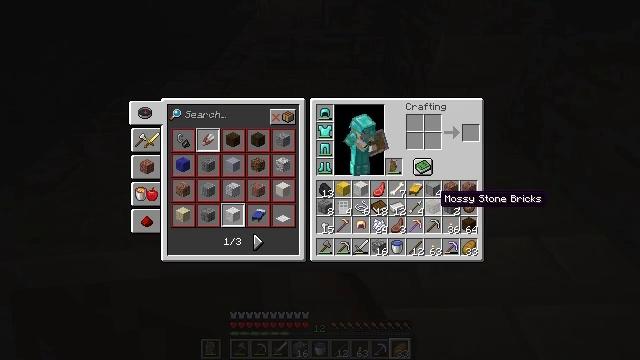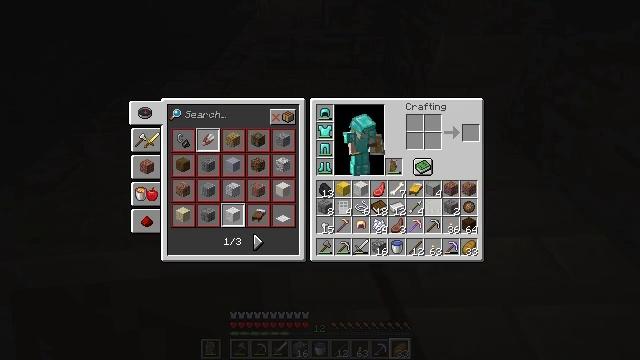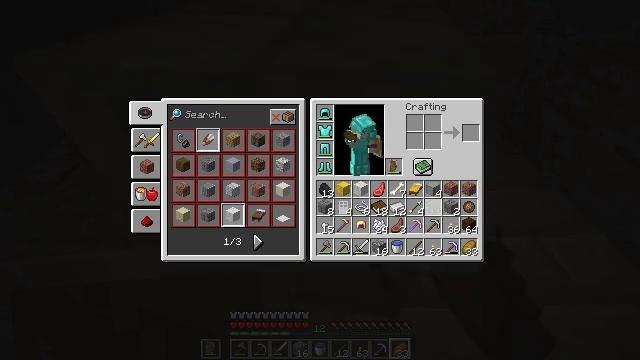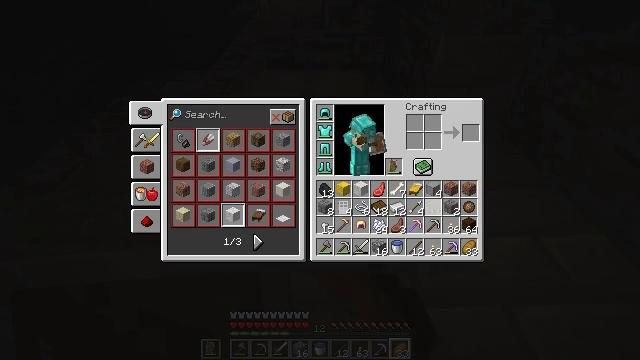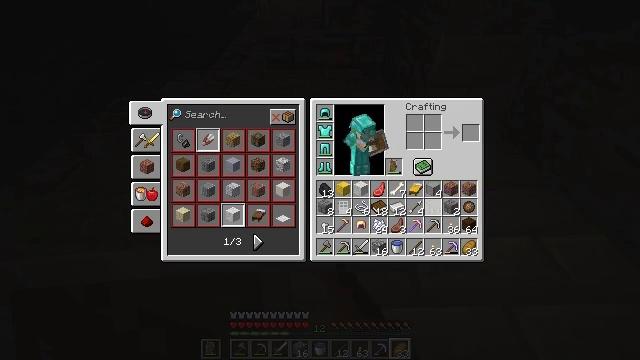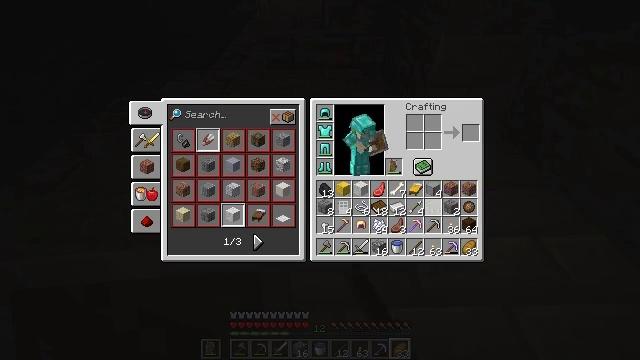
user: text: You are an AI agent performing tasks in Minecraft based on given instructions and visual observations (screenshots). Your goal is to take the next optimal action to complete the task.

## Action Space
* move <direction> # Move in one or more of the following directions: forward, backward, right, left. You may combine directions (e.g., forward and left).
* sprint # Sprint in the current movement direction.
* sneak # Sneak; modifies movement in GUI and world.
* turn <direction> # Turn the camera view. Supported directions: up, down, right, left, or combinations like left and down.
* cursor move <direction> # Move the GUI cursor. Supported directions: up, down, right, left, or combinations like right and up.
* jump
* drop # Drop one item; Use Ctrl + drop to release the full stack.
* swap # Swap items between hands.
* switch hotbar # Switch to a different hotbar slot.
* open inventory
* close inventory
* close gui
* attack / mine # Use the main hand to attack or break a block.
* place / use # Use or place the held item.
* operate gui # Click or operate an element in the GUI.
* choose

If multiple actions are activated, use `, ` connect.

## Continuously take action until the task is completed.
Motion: motion action
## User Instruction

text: Remove mossy stone bricks from the inventory.
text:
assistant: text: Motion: drop
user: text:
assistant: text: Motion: drop
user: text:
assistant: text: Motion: drop
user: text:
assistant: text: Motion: drop
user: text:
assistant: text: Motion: drop
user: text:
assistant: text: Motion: no_op